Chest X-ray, PA view. Patient: 66 years old, sex F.
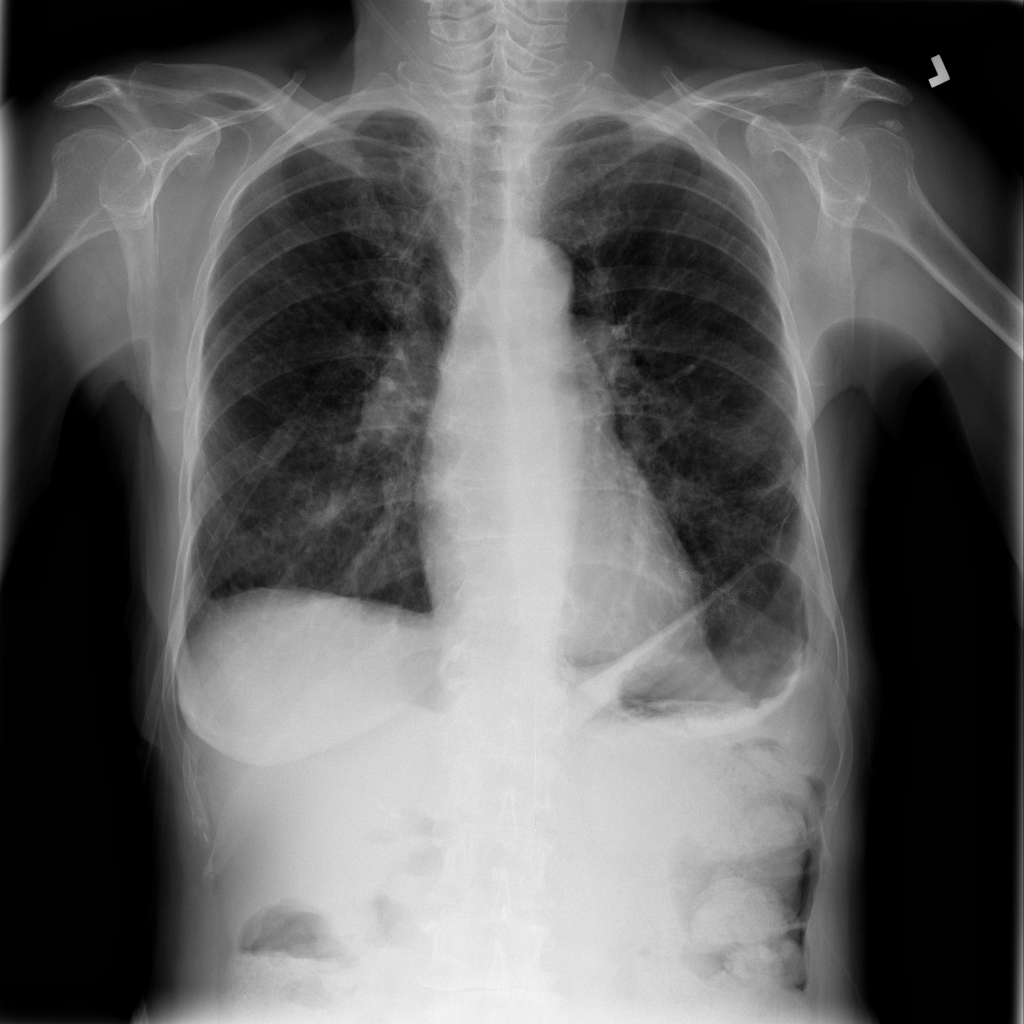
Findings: Pneumothorax